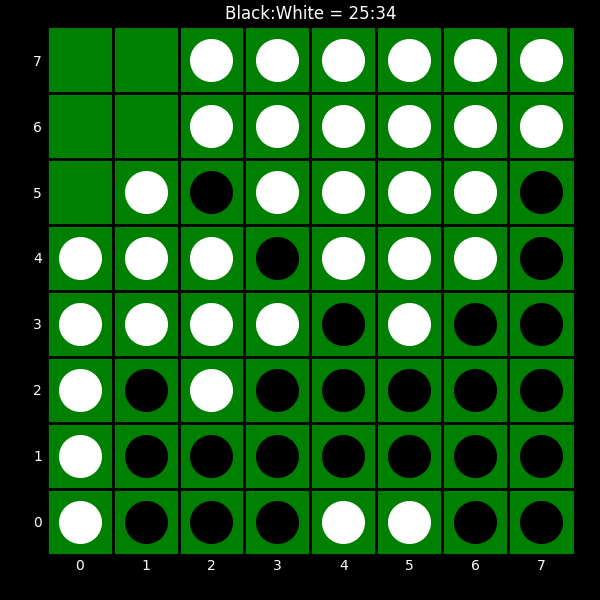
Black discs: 25
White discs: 34